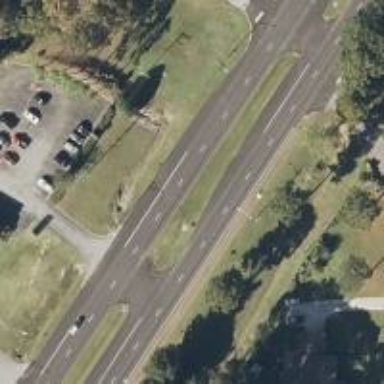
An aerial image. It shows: Primary road with asphalt surface.